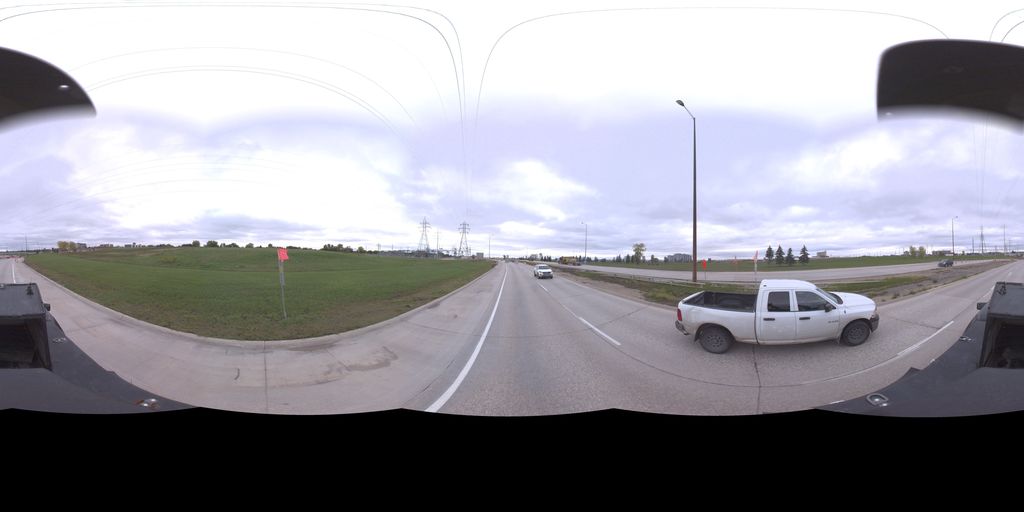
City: winnipeg